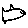
Label: fish